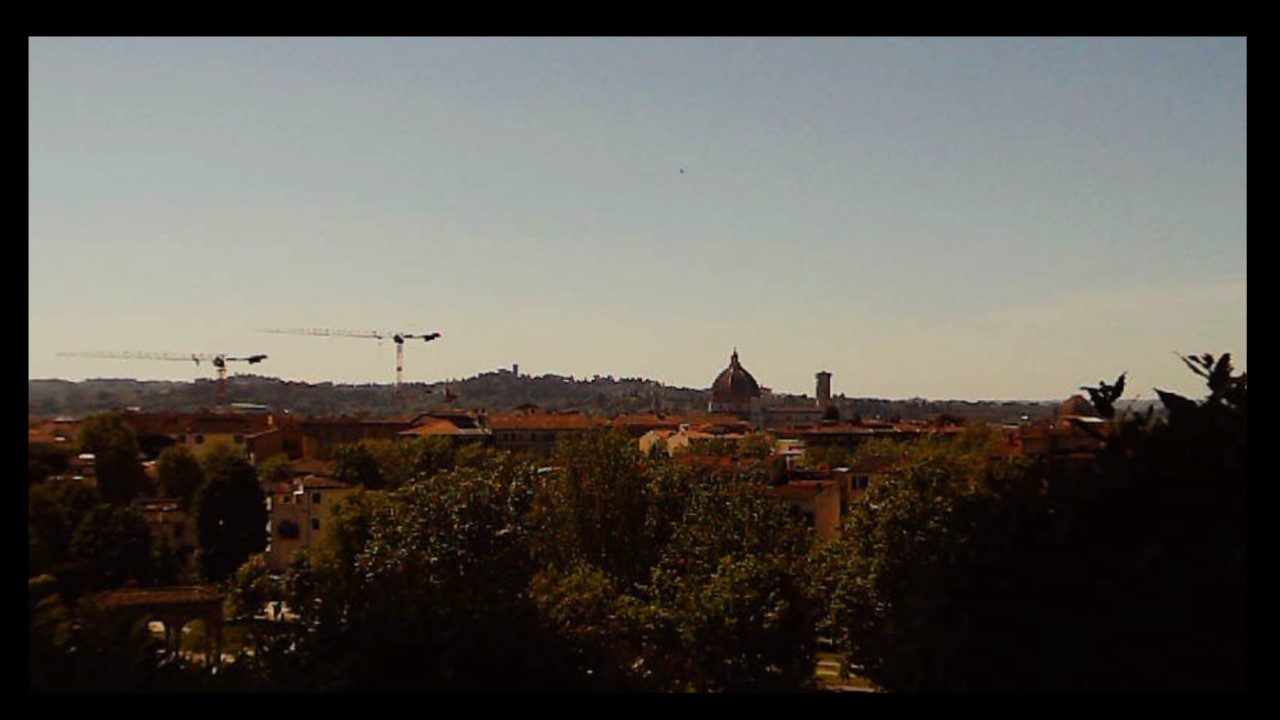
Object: DarwinFPV cineape20